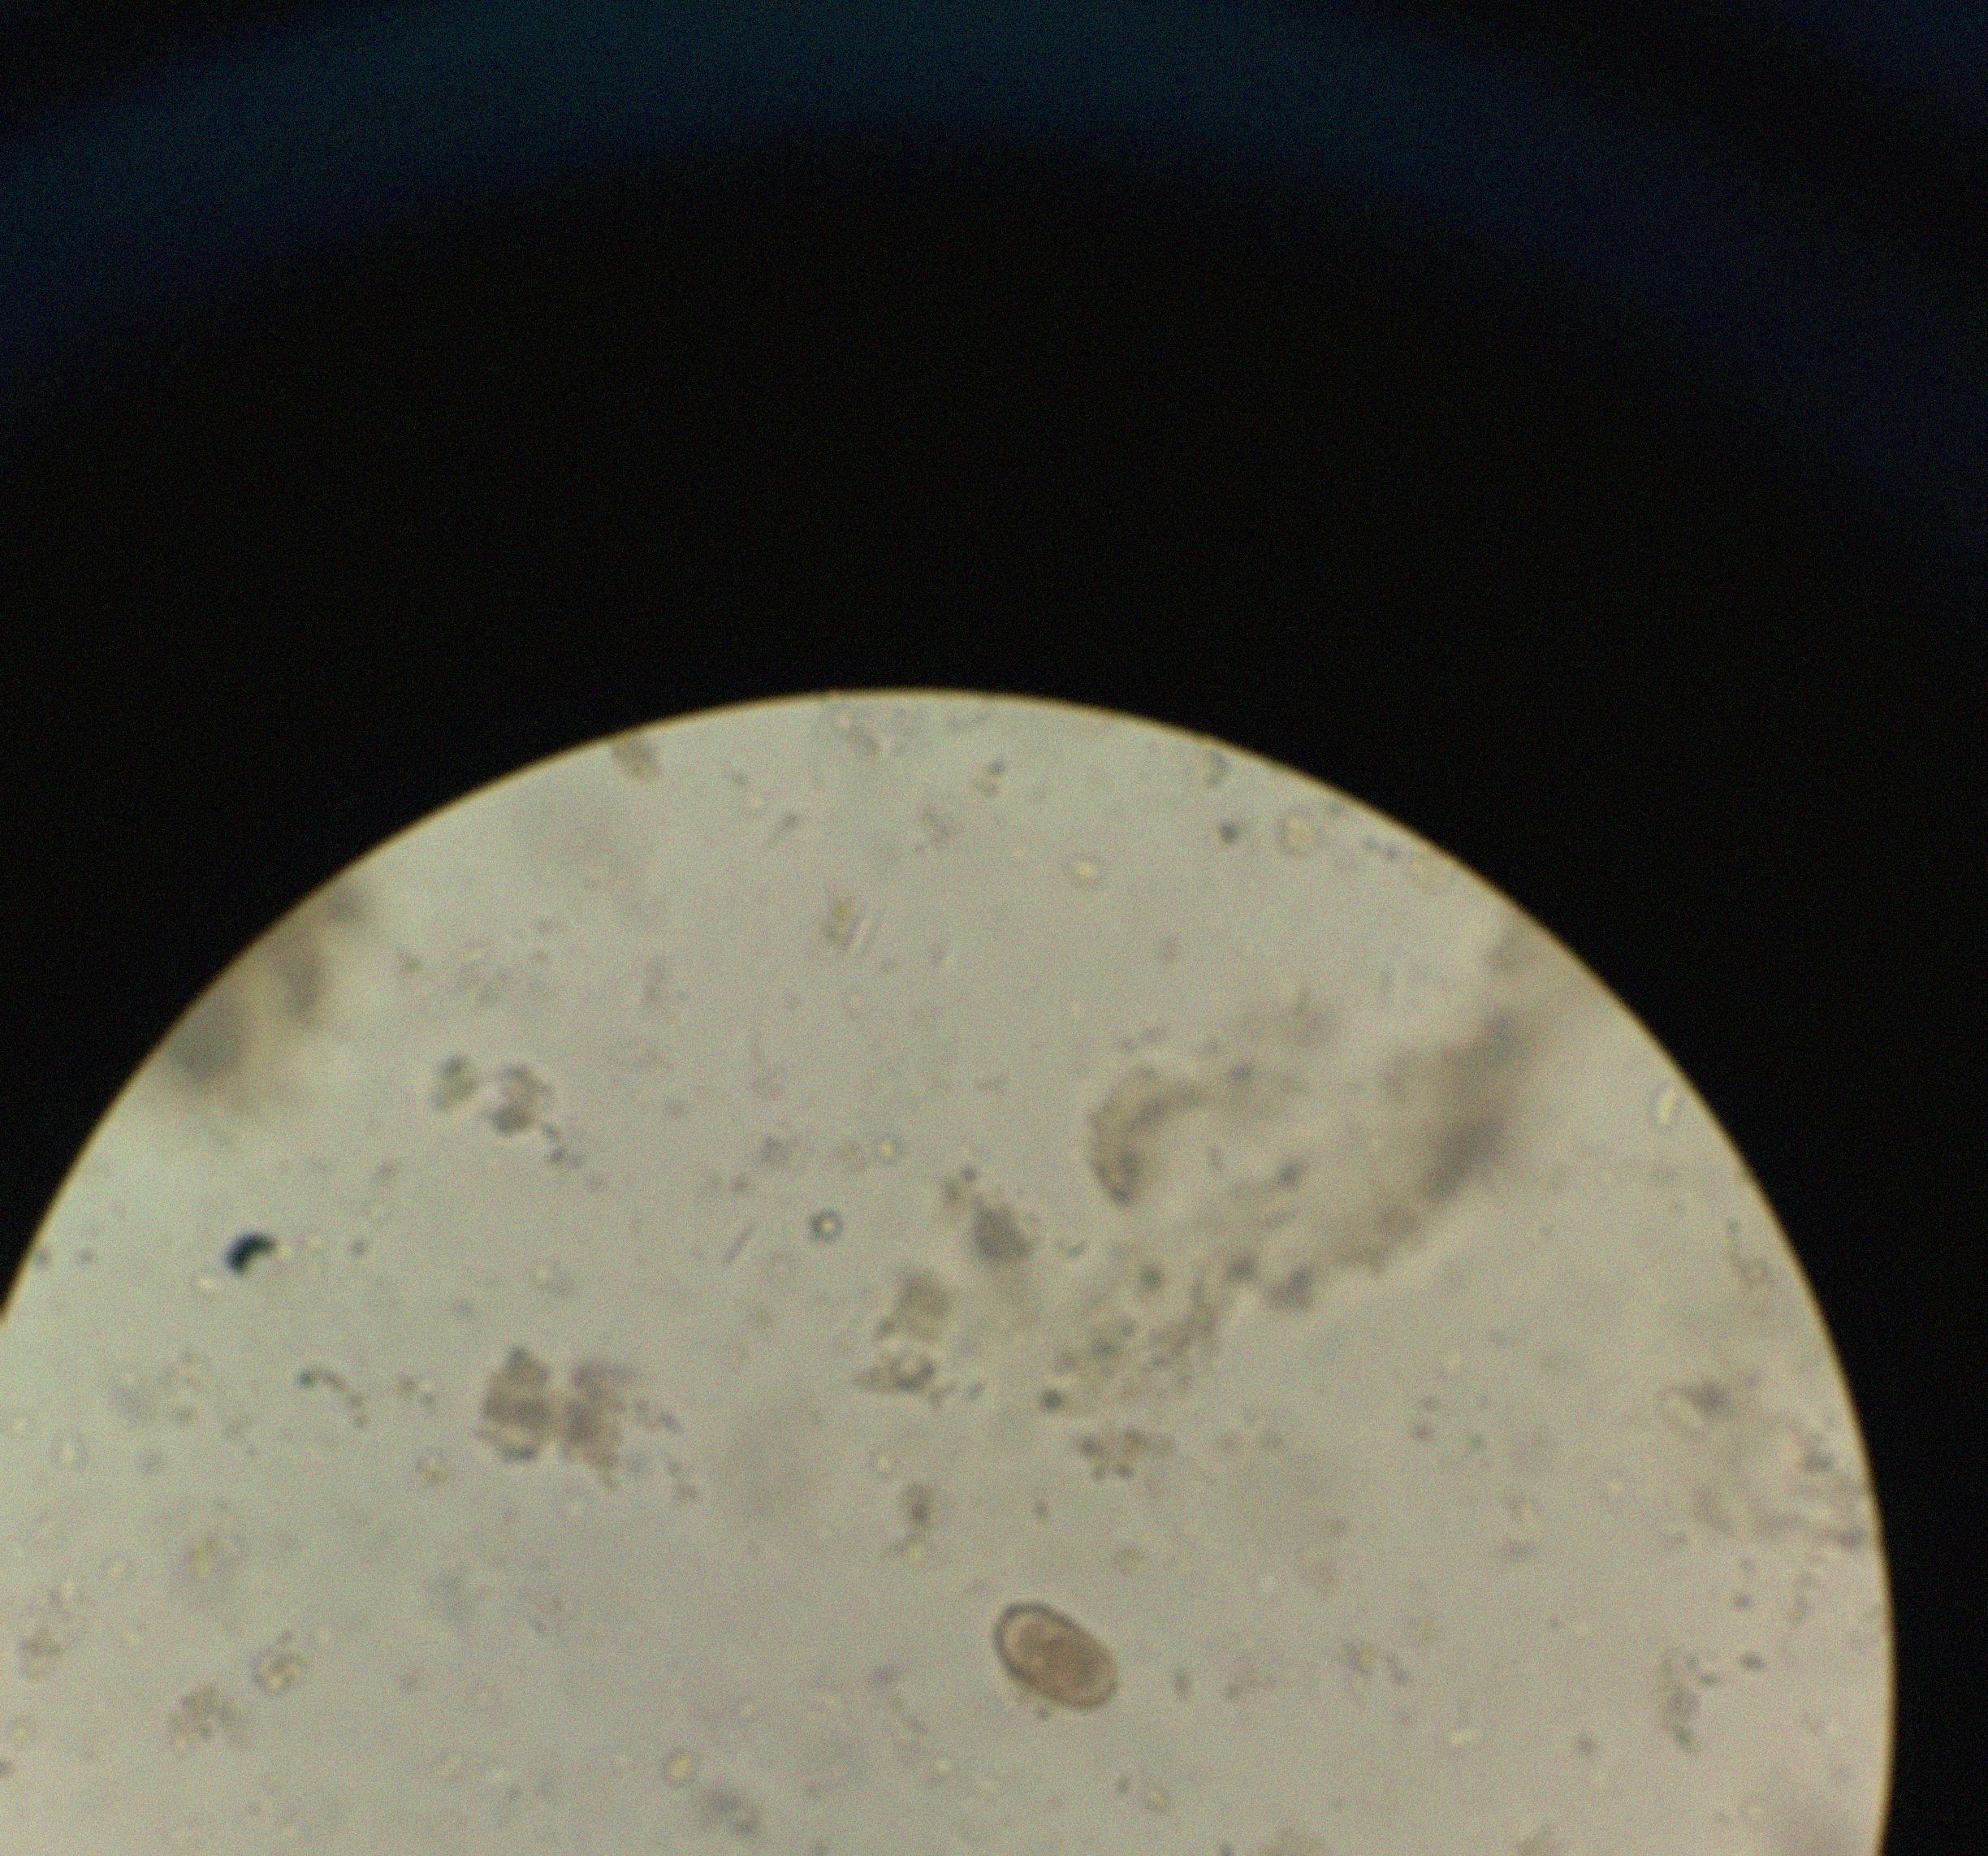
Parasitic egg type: Capillaria philippinensis